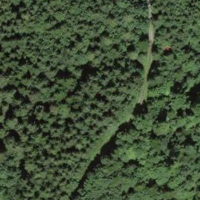
EUNIS habitat code: 44
Species observed at this site:
Anacamptis morio
Petasites albus